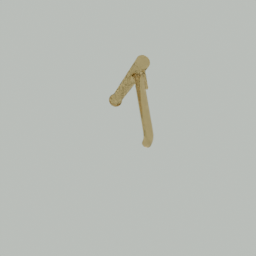
Label: appliances